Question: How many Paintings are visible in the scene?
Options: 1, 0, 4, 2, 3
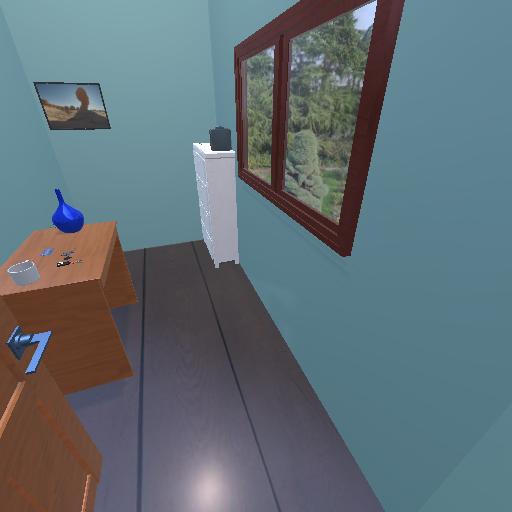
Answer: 1